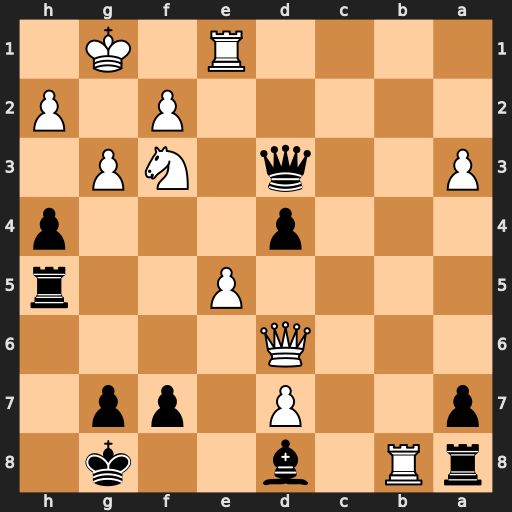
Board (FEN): rR1b2k1/p2P1pp1/3Q4/4P2r/3p3p/P2q1NP1/5P1P/4R1K1
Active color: b
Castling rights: -
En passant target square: -
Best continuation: Qxf3 Rxa8 Qxa8 e6 fxe6